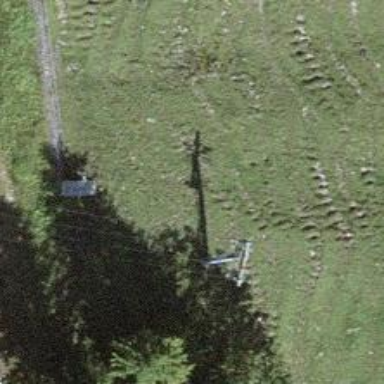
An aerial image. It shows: Pylon for aerialway.